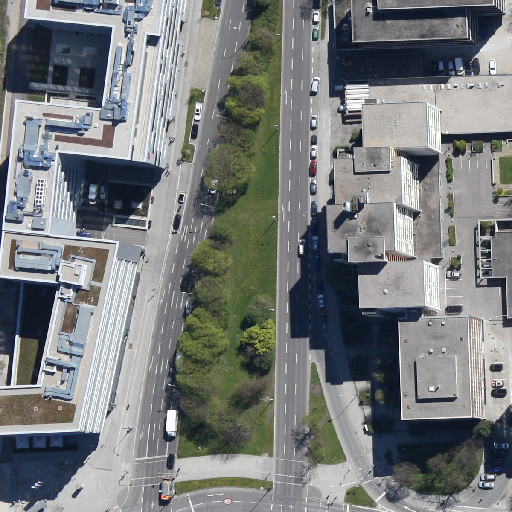
Referring expression: impervious surface